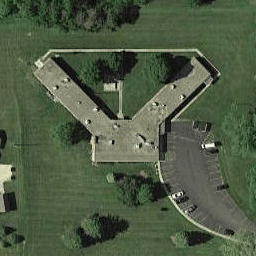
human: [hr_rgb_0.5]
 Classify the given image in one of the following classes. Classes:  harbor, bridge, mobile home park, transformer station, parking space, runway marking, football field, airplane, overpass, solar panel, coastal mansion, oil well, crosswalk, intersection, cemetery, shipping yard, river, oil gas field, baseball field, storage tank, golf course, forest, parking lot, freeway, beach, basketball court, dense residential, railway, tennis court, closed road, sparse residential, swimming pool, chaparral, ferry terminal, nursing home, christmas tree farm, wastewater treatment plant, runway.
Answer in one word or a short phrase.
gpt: nursing home